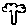
Label: tree